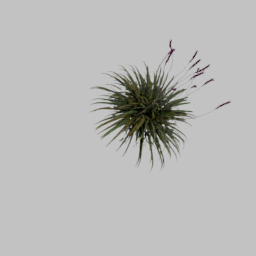
Label: nature